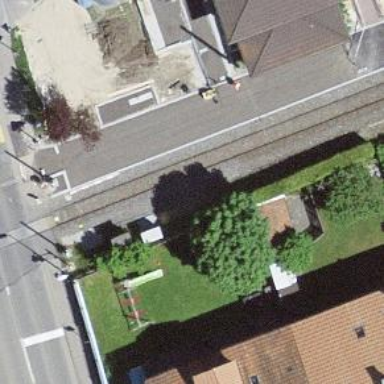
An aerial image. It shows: Stop position for public transport on the railway.